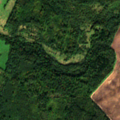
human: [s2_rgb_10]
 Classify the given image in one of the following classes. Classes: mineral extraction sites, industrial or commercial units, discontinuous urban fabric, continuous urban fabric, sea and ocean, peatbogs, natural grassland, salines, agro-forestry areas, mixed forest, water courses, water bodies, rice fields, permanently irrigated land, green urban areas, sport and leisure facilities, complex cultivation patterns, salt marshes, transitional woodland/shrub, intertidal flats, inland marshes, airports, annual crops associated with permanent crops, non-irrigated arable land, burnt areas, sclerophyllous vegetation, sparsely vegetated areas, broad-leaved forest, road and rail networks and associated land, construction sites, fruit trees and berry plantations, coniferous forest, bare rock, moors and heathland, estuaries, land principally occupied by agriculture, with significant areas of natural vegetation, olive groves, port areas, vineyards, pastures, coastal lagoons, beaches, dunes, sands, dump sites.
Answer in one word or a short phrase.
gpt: non-irrigated arable land, pastures, land principally occupied by agriculture, with significant areas of natural vegetation, broad-leaved forest, transitional woodland/shrub